Field crop: maize
Growth stage: 1
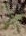
Species: atriplex